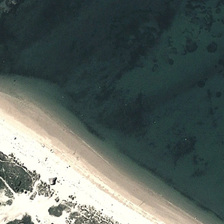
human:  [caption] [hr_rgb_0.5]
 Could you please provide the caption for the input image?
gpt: a piece of green ocean is near a yellow beach .

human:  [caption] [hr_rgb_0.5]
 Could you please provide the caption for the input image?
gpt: a piece of green ocean is near a yellow beach .

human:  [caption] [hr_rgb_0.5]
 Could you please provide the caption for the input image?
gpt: a piece of green ocean is near a yellow beach .

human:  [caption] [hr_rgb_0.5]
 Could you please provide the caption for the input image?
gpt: a piece of green ocean is near a yellow beach .

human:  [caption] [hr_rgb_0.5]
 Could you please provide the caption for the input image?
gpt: a piece of green ocean is near a yellow beach .